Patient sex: F
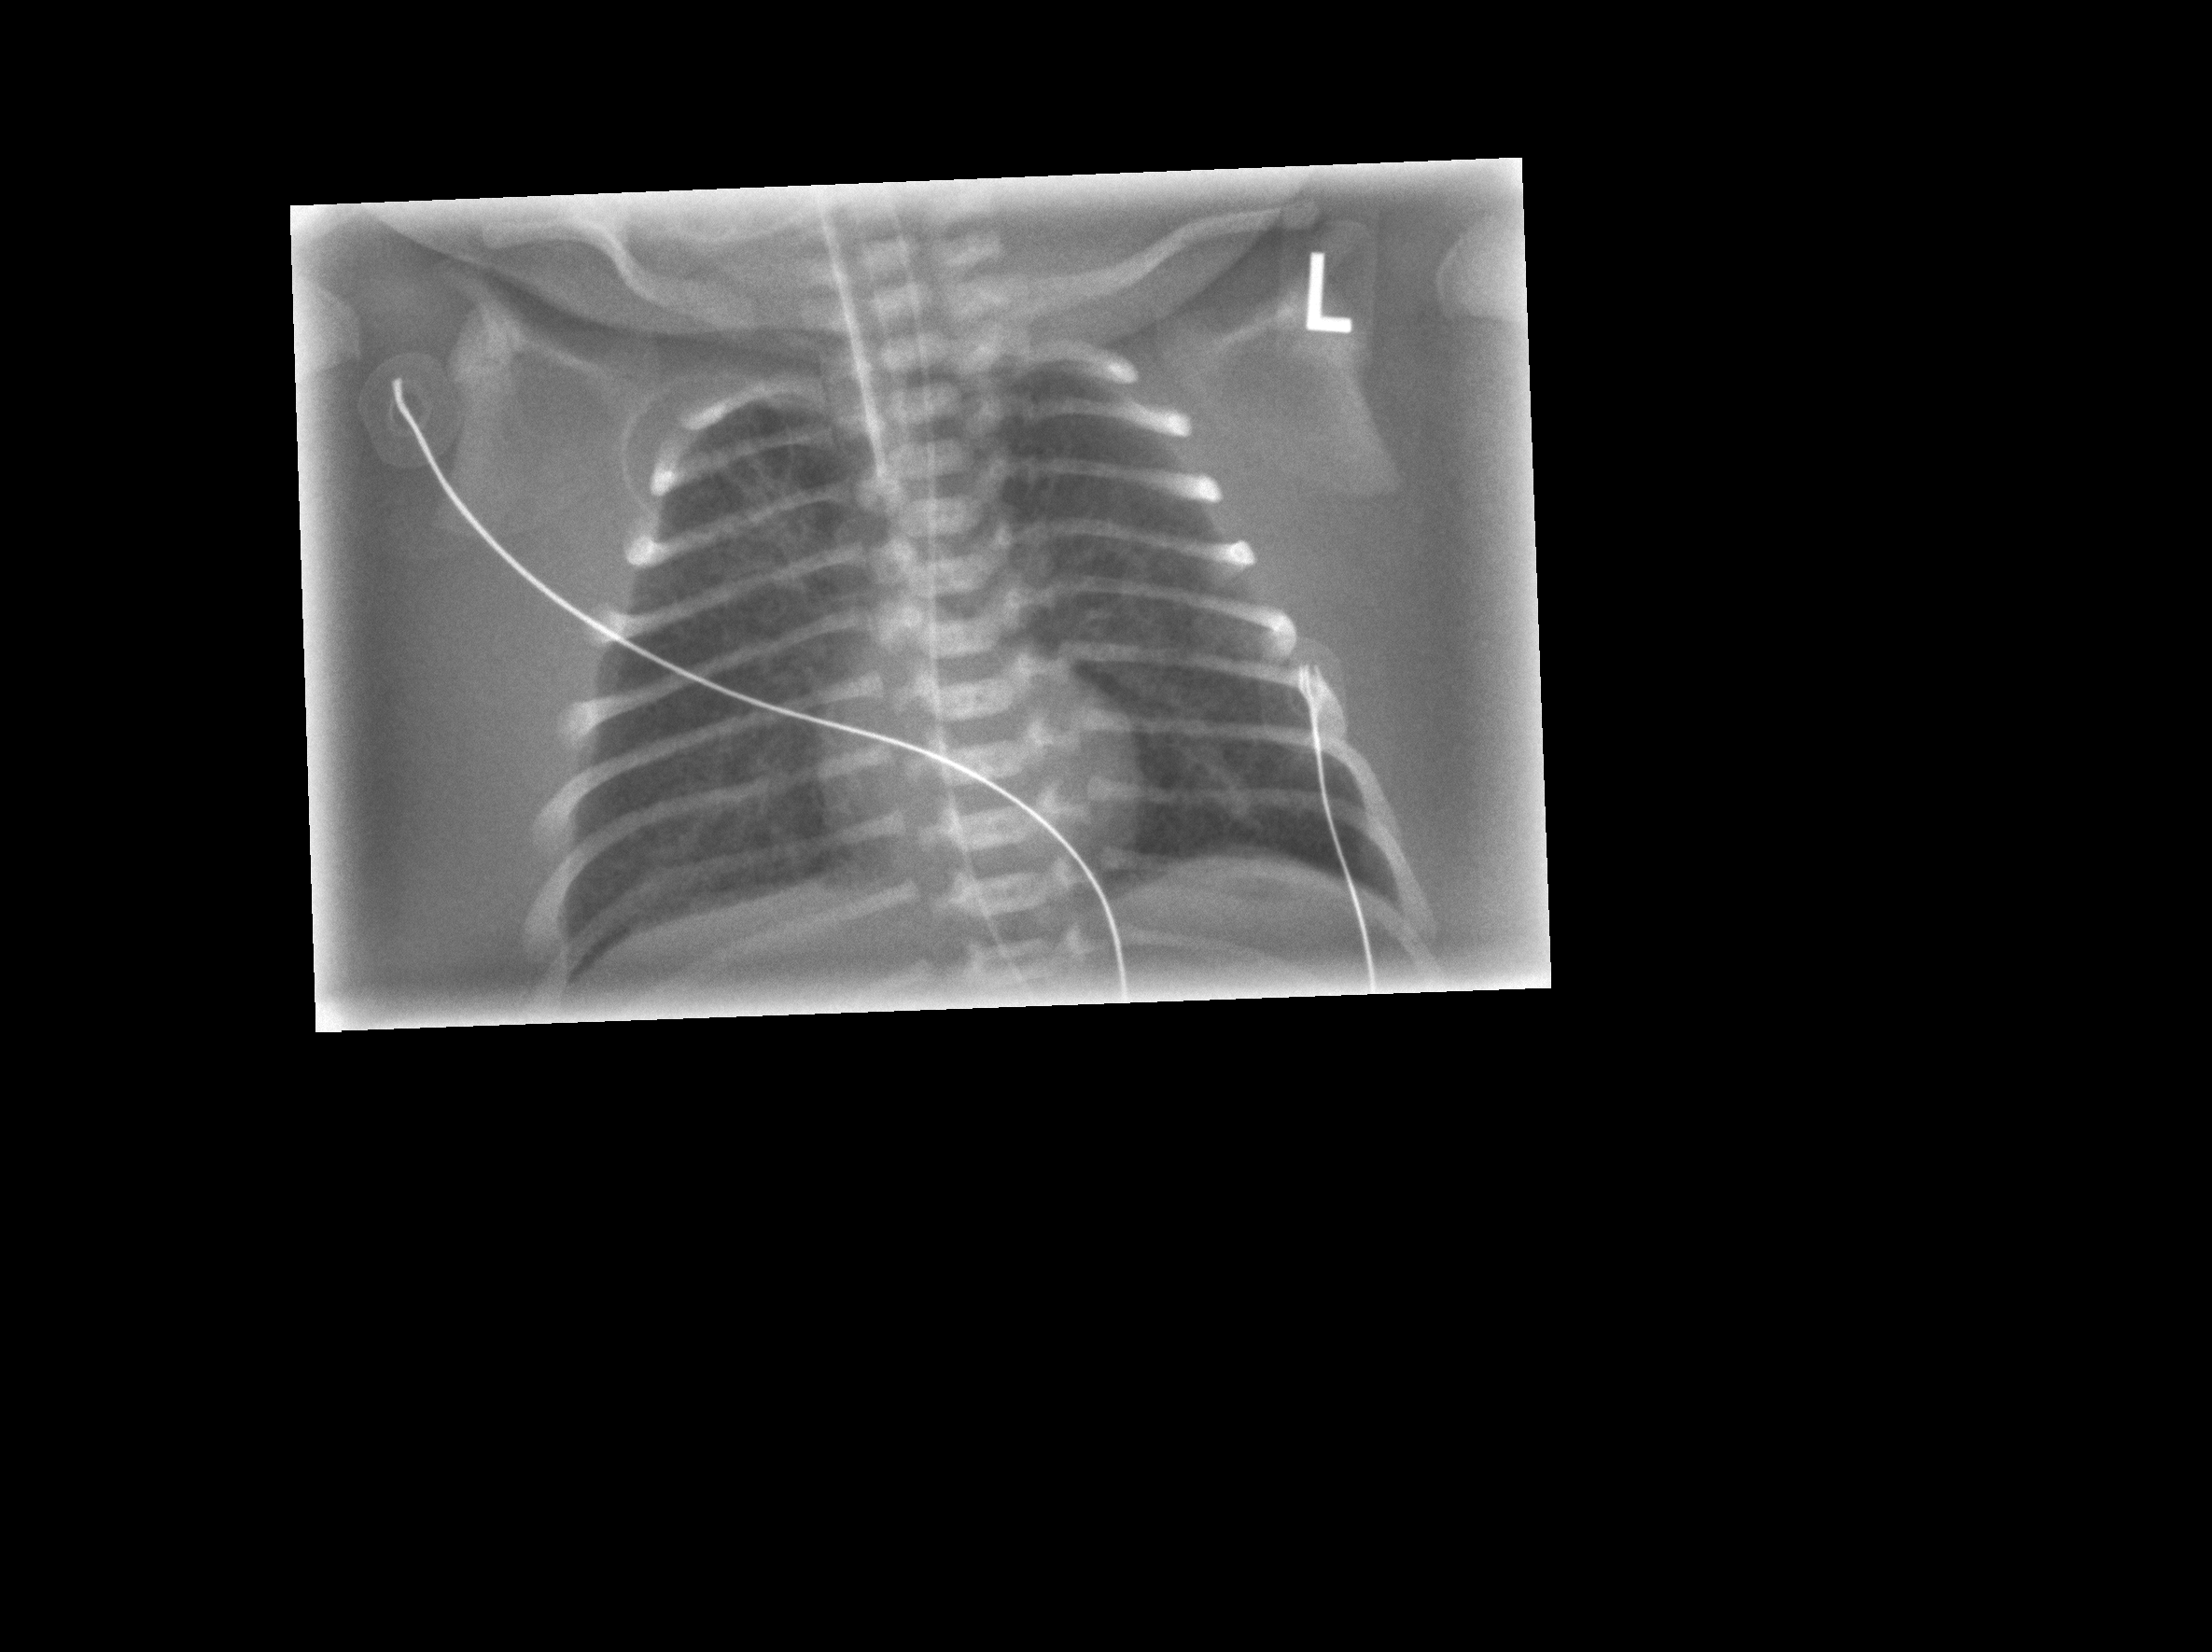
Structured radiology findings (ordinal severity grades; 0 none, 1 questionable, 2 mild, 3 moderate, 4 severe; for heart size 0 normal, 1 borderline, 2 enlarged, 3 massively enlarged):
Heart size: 0
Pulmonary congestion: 0
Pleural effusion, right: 0
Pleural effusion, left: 0
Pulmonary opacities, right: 2
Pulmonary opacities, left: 2
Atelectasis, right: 0
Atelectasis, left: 0